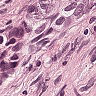
Metastatic tissue present: yes